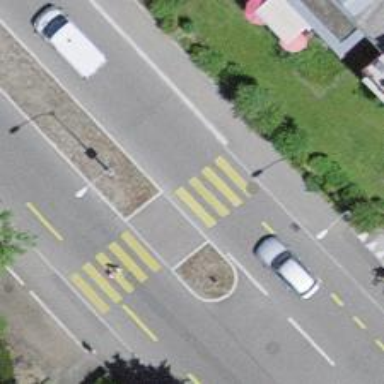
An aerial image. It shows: Marked road crossing with pedestrian island.